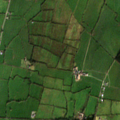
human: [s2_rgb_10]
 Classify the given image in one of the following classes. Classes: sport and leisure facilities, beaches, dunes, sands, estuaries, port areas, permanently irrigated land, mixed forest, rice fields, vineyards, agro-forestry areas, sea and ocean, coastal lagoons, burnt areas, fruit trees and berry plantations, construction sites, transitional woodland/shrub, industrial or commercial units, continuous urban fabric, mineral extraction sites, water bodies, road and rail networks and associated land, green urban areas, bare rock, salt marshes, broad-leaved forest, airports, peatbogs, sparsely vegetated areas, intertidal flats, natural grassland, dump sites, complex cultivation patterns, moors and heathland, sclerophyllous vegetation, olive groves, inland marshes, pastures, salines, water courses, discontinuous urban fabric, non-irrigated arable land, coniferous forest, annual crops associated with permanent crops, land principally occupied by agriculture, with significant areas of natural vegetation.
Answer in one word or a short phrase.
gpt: pastures, transitional woodland/shrub